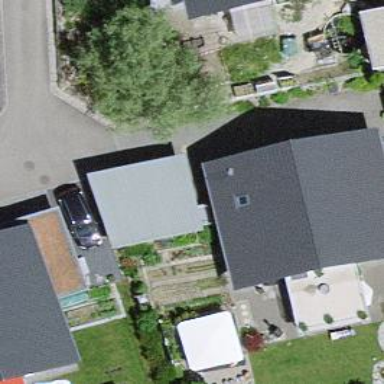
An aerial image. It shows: Residential building.